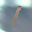
Label: 1